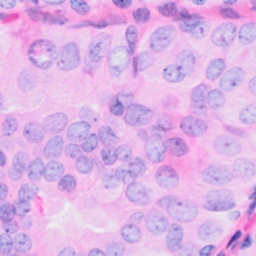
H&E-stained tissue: Breast